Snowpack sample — Buffalo Mountain, Silverthorne, Colorado, USA (2/22/26, 2:02 PM MST)
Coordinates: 39.622, -106.113
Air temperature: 33 °F
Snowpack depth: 63 cm
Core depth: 40 cm
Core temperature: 26.6 °F
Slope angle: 11°, slope face: 116°
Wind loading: low
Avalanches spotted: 0
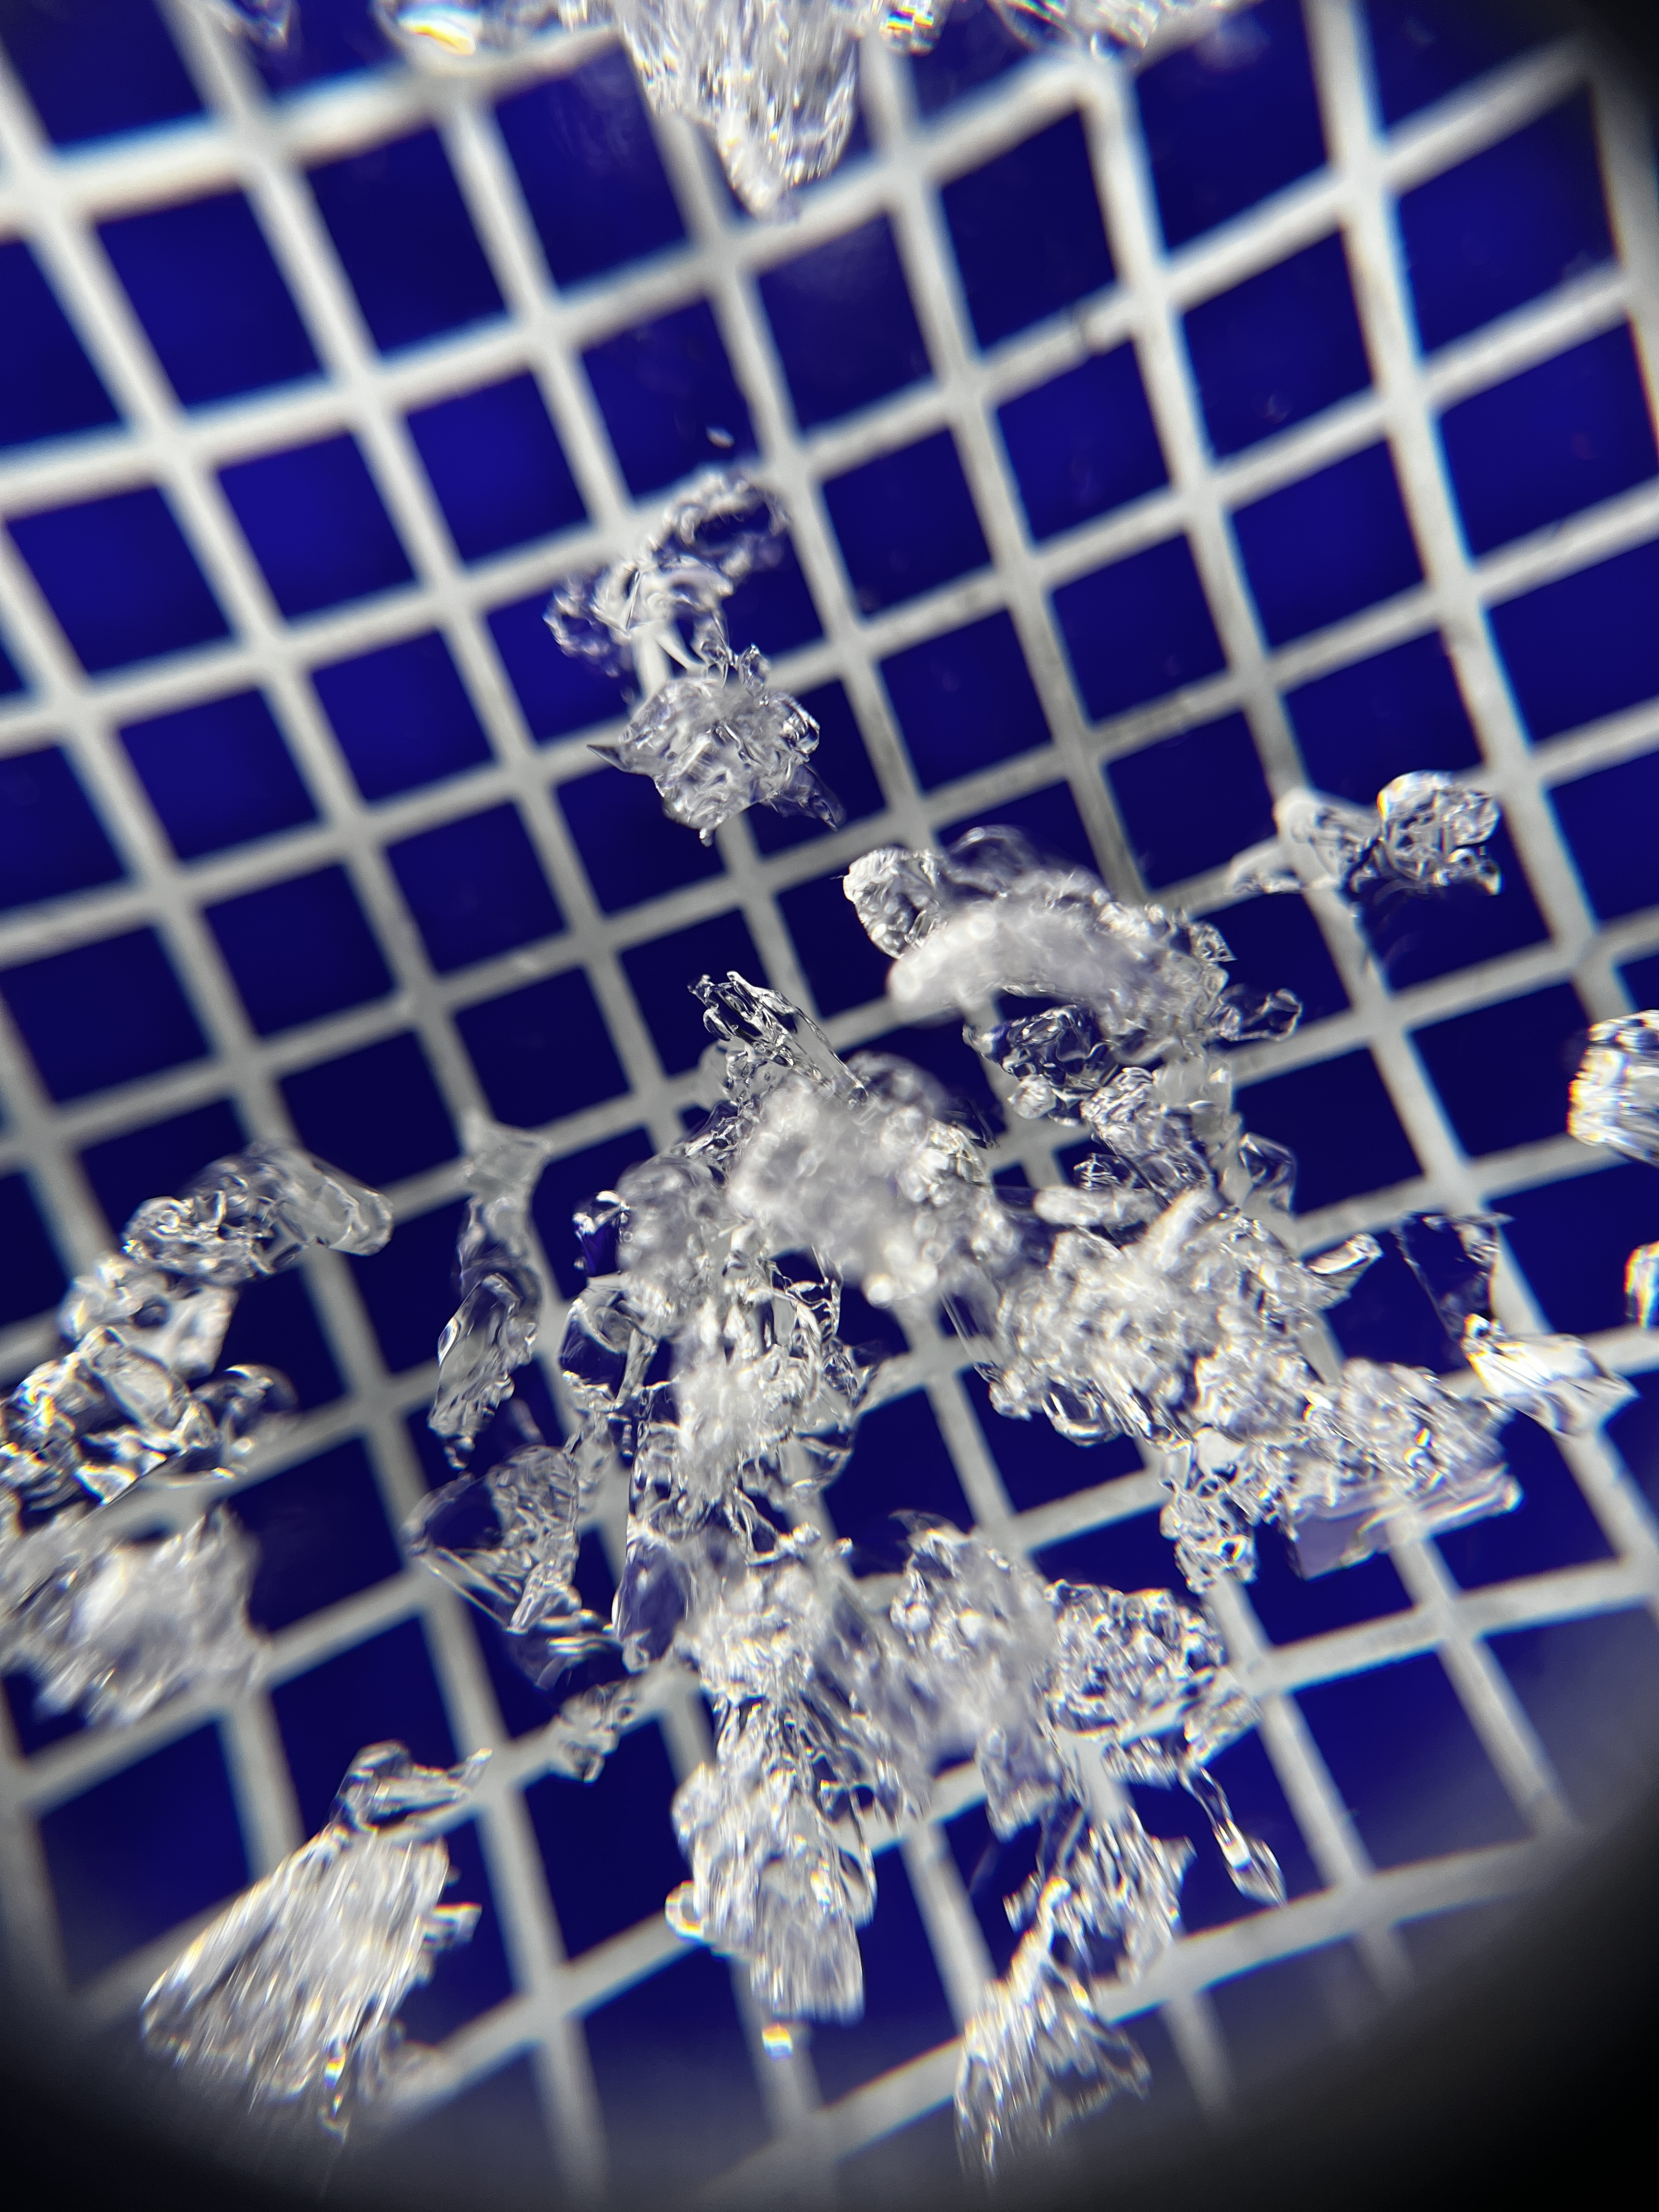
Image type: magnified_profile
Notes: In a firebreak similar to site 1, minimal wind loading with no spotted avalanches (not many faces in view though)